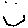
Label: smiley face